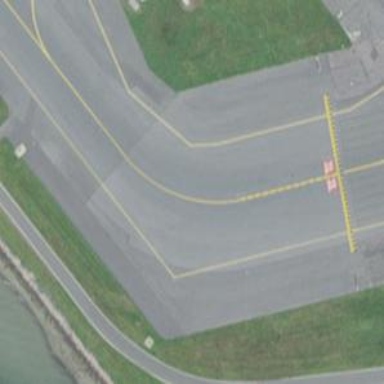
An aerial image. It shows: Taxiway at the airport with asphalt surface.